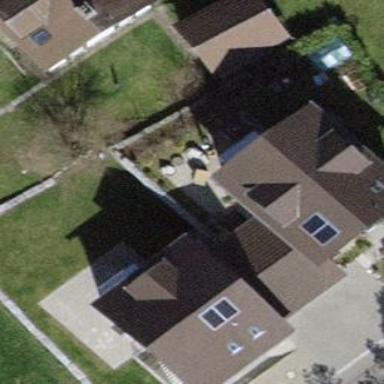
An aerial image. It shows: Semi-detached house with gabled roof.